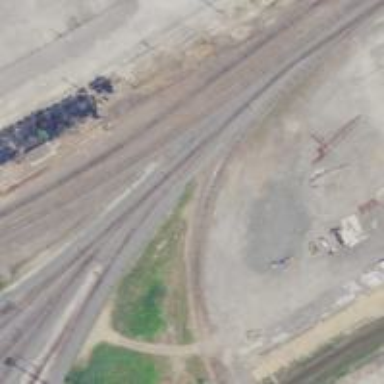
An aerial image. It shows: Rail spur service.